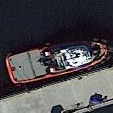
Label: Towing_vessel